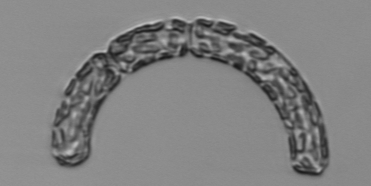
Label: Guinardia_striata